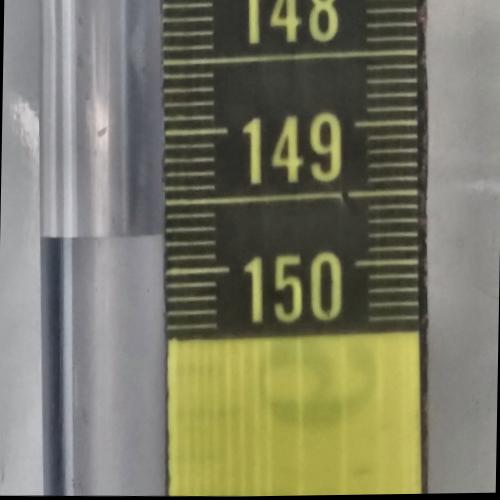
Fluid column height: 149.7 cm